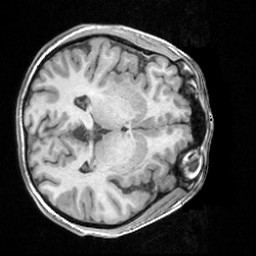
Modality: T1w
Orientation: axial
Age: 21
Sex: female
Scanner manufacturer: siemens
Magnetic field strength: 3 T
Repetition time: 1.62 s
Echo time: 0.003 s